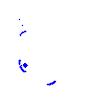
Particle: proton